The image folds the raw vibration samples of a bearing signal into a 2-D grayscale square (signal-to-image encoding). Diagnose the bearing from this image, choosing from: normal, inner_race, outer_race, ball.
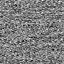
Answer: outer_race